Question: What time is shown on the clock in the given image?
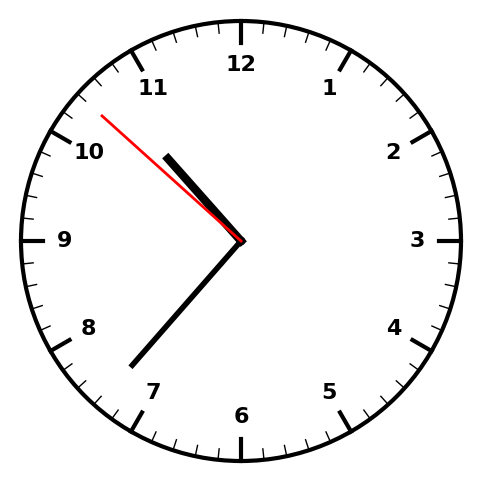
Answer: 10:36:52